Question: Take the following regex:
'''
P[0-9]{6}(\s|\.|,)
'''
This is designed to check for a 6 digit number preceded by a "P" within a string - works fine for the most part.
Problem is, we need the to if more than one match is found - is that possible?
i.e. make Text 4 in the following screenshot fail but still keep all the others failing / passing as shown:

(this RegEx is being executed in a SQL .net CLR)
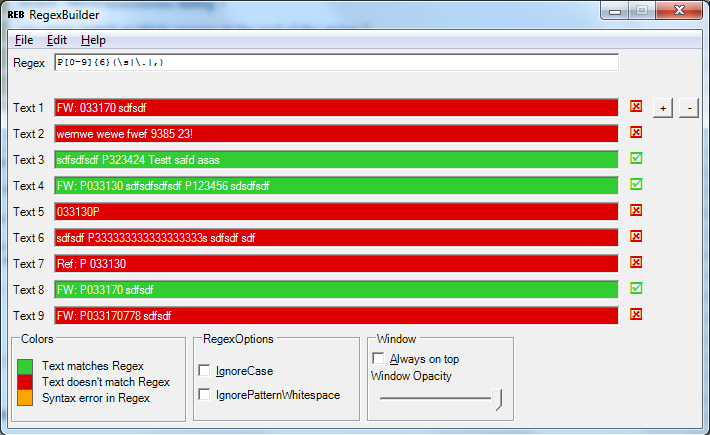
Answer: If the regex engine used by this tool is indeed the .NET engine, then you can use
'''
^(?:(?!P<URL>*$
'''
If it's the native SQL engine, then you can't do it with a single regex match because those engines don't support lookaround assertions.
'''
^ # Start of string
(?: # Start of group which matches...
(?!P[0-9]{6}[\s.,]) # unless it's the start of Pnnnnnn...
. # any character
)* # any number of times
P[0-9]{6}[\s.,] # Now match Pnnnnnn exactly once
(?:(?!P[0-9]{6}[\s.,]).)* # Match anything but Pnnnnnn
$ # until the end of the string
'''
Test it <URL>.